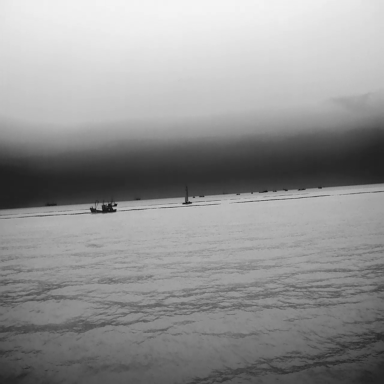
There is a sailboat in the infrared image.